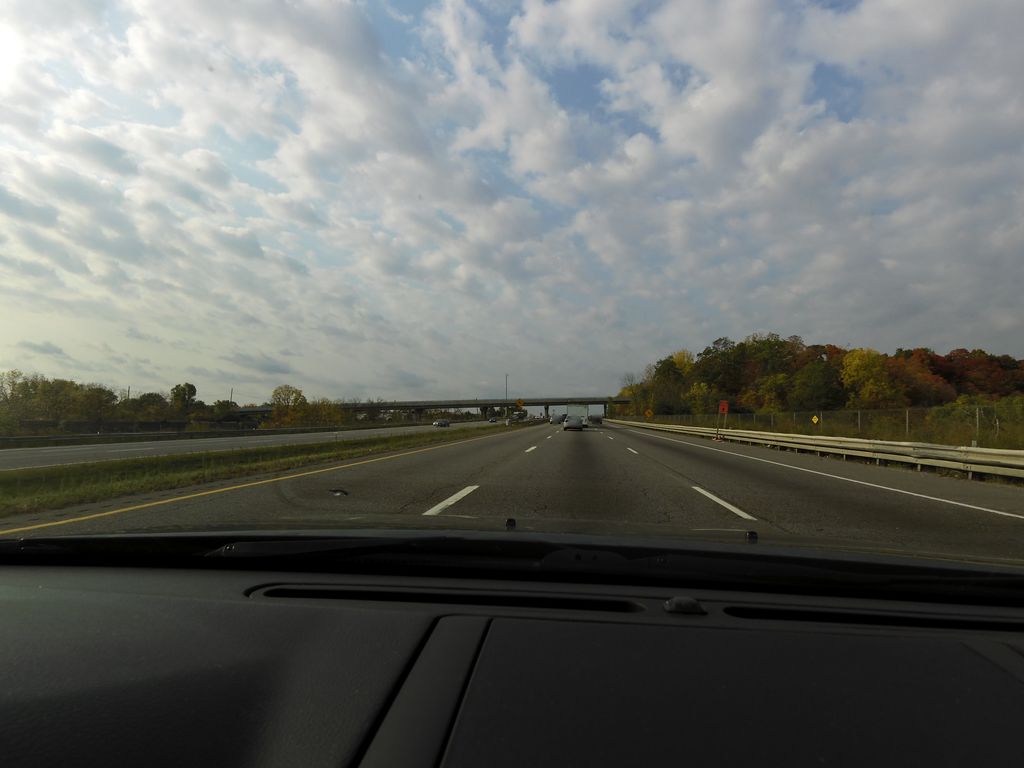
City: hamilton